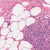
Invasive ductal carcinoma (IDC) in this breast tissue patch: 0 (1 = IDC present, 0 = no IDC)